Question: I am new to image processing and I am trying to obtain a list of pixel coordinates that are found within a circular/oval/oddly shape blob.
The only way that I can think of doing it is using a bounding box but unfortunately the bounding box does go over the area.
Anyone has a better idea?
Thanks

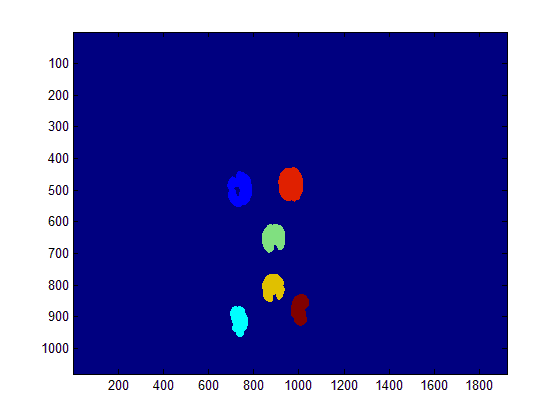
Answer: Just use <URL> to obtain the pixel coordinates. Assuming your image is and stored in 'im', do:
'''
[r,c] = find(im);
'''
'r' and 'c' will be the rows and columns of every pixel that is white. This assumes that the object is fully closed - one caveat I'd like to mention. If there are holes in the interior of the object, consider using <URL> to fill in these holes, then combine it with 'find':
'''
bw = imfill(im, 'holes');
[r,c] = find(bw);
'''
---
If you have more than one object, use <URL> and specify the 'PixelList' attribute:
'''
s = regionprops(im, 'PixelList');
'''
This will return a 'N' element structure where each structure contains a 'PixelList' field that contains the '(x,y)' coordinates of each unique object. In your case, this will be a 'M x 2' matrix where the first column are the 'x' or column coordinates and the second column are the 'y' or row coordinates.
To access an object's pixel coordinate list, simply do:
'''
coords = s(idx).PixelList;
'''
'idx' is the object you want to access.